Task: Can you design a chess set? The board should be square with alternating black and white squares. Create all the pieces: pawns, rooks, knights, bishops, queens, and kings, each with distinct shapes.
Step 3736:
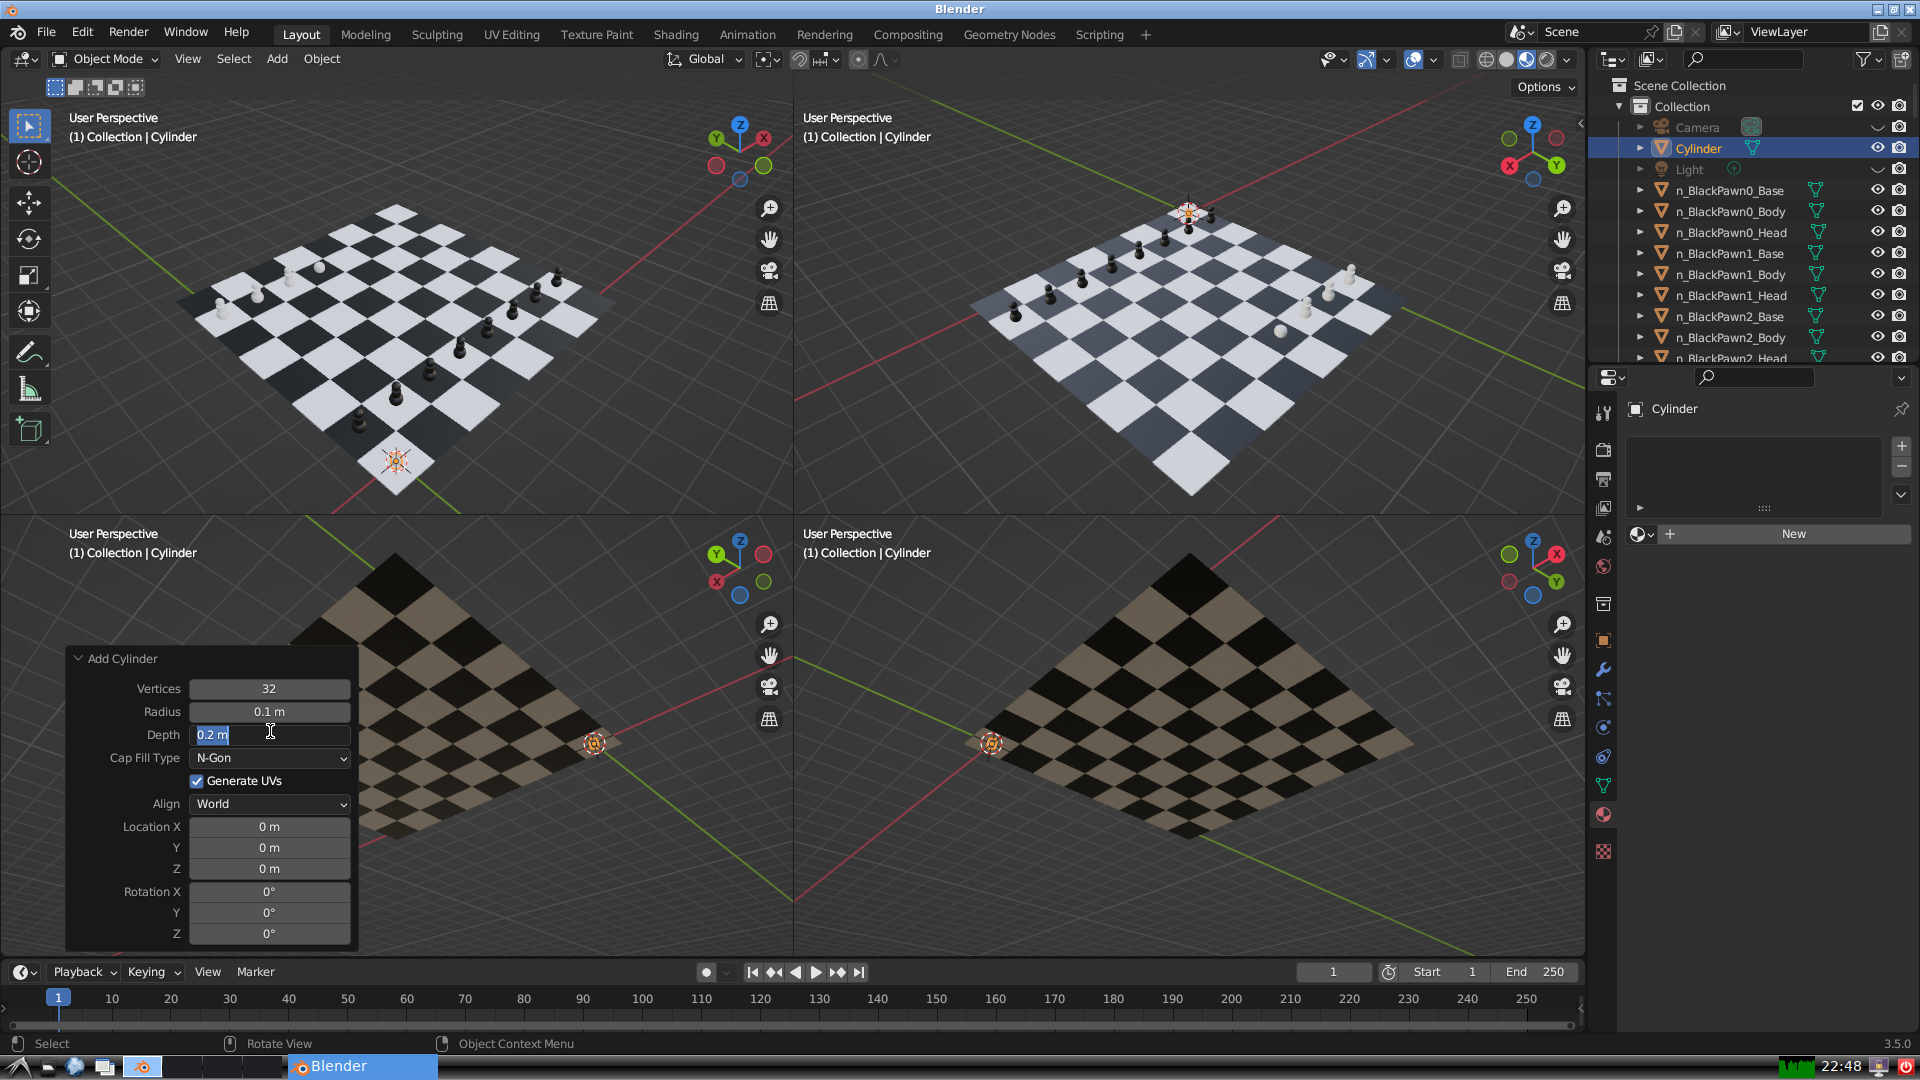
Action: input_text: 0.2